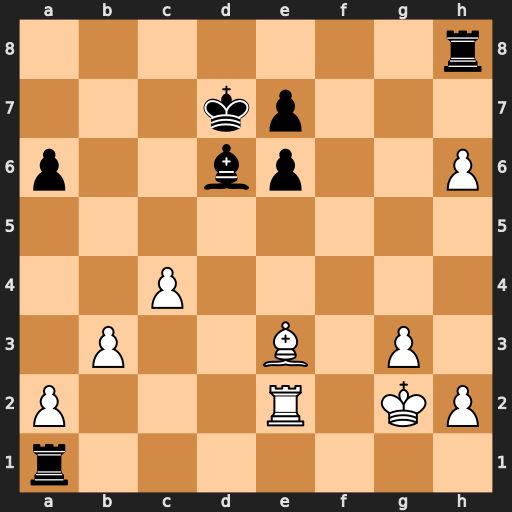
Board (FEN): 7r/3kp3/p2bp2P/8/2P5/1P2B1P1/P3R1KP/r7
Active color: w
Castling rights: -
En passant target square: -
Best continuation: Bd4 e5 Bxa1